Field crop: maize
Growth stage: 2
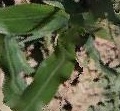
Species: maize